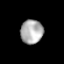
Tissue: prostate
Cell type: T cells
Senescence score: 0.3559
Nuclear area (px): 531
Mean DAPI intensity: 173.07